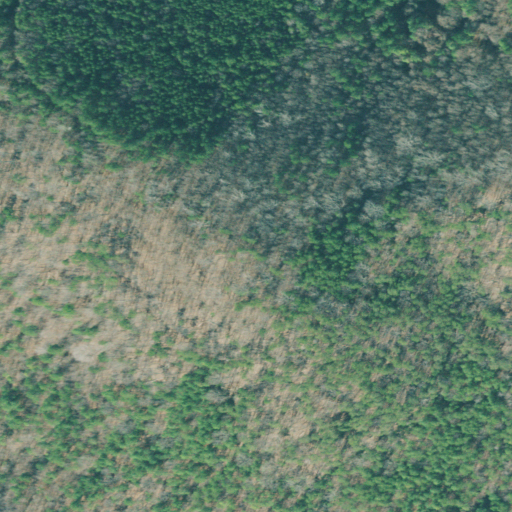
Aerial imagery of mountain in Georgia named Bufford Mountain containing deciduous forest, evergreen forest, and mixed forest